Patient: sex F, age 37
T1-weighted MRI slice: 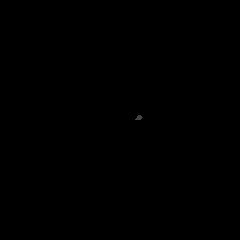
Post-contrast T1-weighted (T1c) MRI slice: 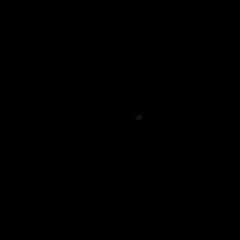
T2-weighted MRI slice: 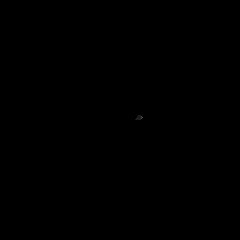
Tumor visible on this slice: no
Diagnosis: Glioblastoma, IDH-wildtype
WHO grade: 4